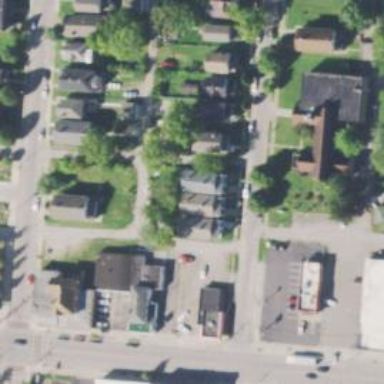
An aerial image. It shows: Asphalt alley designated as service road.